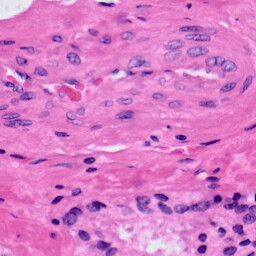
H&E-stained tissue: Prostate